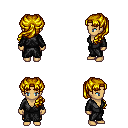
a pixel art fantasy rpg character, female body template, human, tanned skin, gray robe, gold greaves, blonde princess hairstyle, four views (front, back, left, right), 2x2 character sprite sheet, small pixel art, hard edges, no anti-aliasing